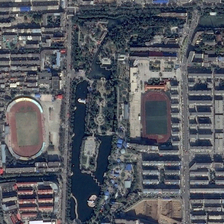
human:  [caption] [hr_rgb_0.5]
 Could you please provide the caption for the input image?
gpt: many buildings are around a park with many green trees and a pond near two playgrounds .

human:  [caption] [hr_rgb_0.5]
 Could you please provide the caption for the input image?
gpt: many buildings are around a park with many green trees and a pond near two playgrounds .

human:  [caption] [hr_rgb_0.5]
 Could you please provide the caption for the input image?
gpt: many buildings are around a park with many green trees and a pond near two playgrounds .

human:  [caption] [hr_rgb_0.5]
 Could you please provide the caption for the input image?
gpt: many buildings are around a park with many green trees and a pond near two playgrounds .

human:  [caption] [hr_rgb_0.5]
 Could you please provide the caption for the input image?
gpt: many buildings are around a park with many green trees and a pond near two playgrounds .